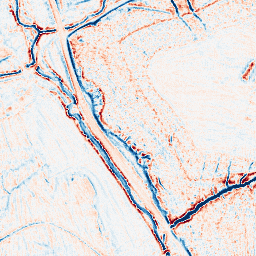
Category: edge_preserving
Decomposition family: bilateral
Decomposition parameters: d: 9
sigma_color: 150
sigma_space: 50
Upsampling method: fft_zeropad
Upsampling parameters: scale: 8
Upsampling scale: 8